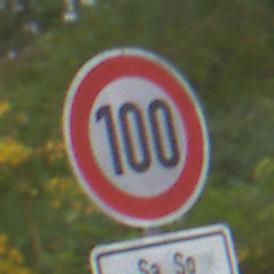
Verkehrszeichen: Geschwindigkeit100
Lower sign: ZeitangabenMitBeschraenkungAufWochentage9
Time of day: Midday
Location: Outdoor (Nature)
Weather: Overcast
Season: Autumn
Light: Natural